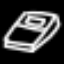
Label: bed